Question: E.g. I have no problem centering manually if I have lets say 4 slide images so that generates 4 pager thumbs in the bottom middle of the slideshow, so you just adjust the pager with absolute position.
But what if a non-coder user decides to add extra slides, so that makes it 5 slides and one extra thumb generated, and each time the pager now e.g. goes left or right with each extra thumb.
How do I keep it centered no matter how many thumbs added or removed?

Like I said I just tried to absolute the pager container:
'''
.region-slideshow .widget_pager_bottom {
bottom: 50px;
color: #FFFFFF;
position: absolute;
right: 490px;
z-index: 10;
}
.region-slideshow .widget_pager_bottom .views_slideshow_pager_field_item {
display: inline-block;
}
.region-slideshow .widget_pager_bottom .views_slideshow_pager_field_item .views-content-counter {
background: url("../images/slideshow-pager.png") no-repeat scroll center center rgba(0, 0, 0, 0);
cursor: pointer;
display: block;
height: 23px;
text-indent: -9999px;
width: 22px;
}
'''
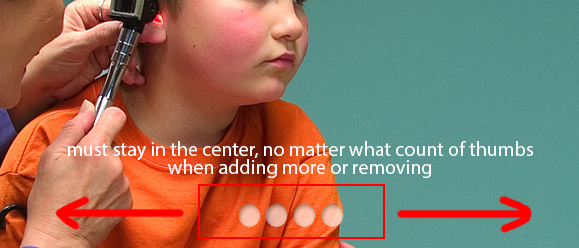
Answer: you can wrap the pager with a div which is positioned absolute and takes the whole width. and in this div you will have your pager which is displayed inline with text-align: center.
your html:
'''
<section class="slider">
<ul class="slides">
...
</ul>
<div class="slider-nav">
<div class="pager">pagination here</div>
</div>
</Section>
'''
your css:
'''
.slider {
position: relative;
}
.slider-nav {
bottom: 0;
position: absolute;
text-align: center;
width: 100%;
}
.pager {
display: inline;
}
'''
if you are not able to manipulate the markup, you can center the pager by using negative margin-left in js/jquery on slider-init:
your html:
'''
<section class="slider">
<ul class="slides">
...
</ul>
<div class="pager">pagination here</div>
</Section>
'''
your css:
'''
.slider {
position: relative;
}
.pager {
bottom: 0;
left: 50%;
position: absolute;
}
'''
your js/jquery on slider-start/init:
'''
var pager = $('.pager');
var pagerWidth = pager.width();
pager.css('margin-left', (pagerWidth / 2) * -1);
'''